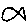
Label: fish